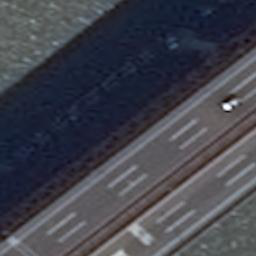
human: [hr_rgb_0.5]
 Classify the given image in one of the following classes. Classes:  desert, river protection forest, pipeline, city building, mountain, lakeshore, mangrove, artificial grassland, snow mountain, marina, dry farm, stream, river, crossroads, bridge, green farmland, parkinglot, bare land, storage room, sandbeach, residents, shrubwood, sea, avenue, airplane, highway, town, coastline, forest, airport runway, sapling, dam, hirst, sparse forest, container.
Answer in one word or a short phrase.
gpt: bridge